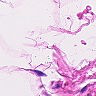
Metastatic tissue present: no